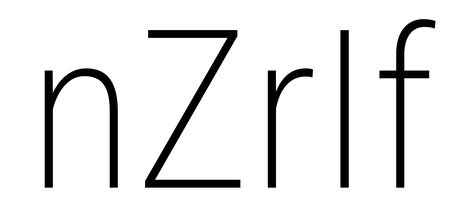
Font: Roboto_Condensed_ExtraLight